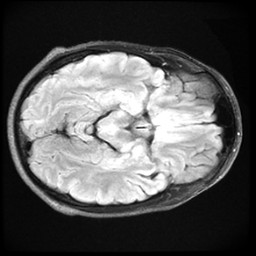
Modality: FLAIR
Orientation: axial
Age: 32
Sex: male
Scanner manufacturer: ge
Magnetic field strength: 3 T
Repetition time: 11 s
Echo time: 0.1497 s